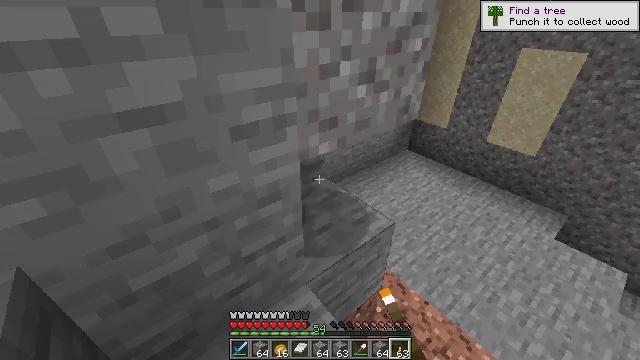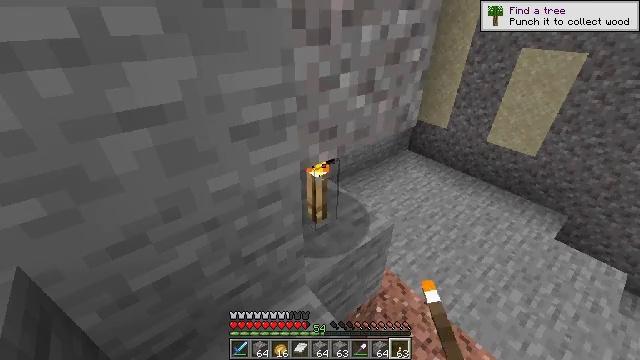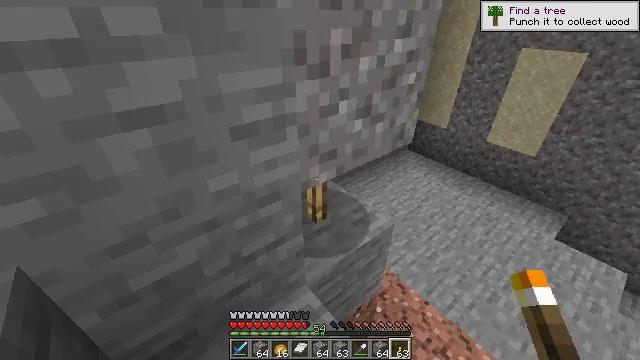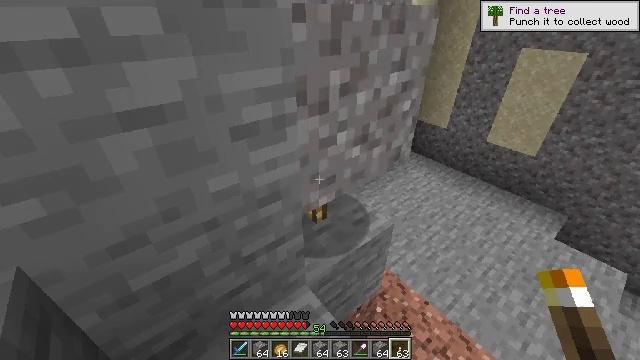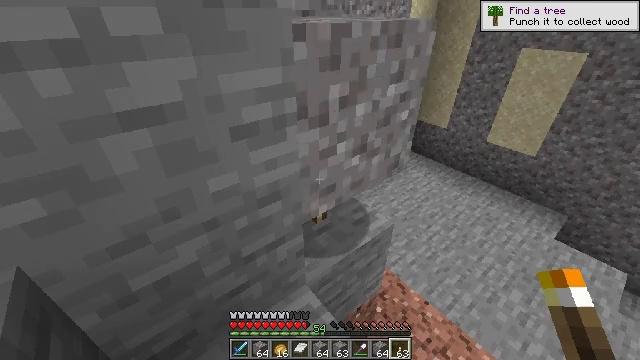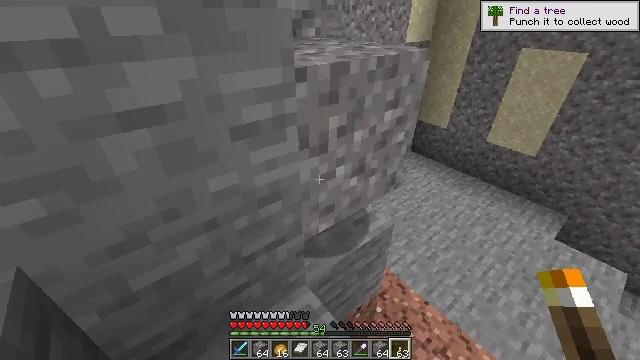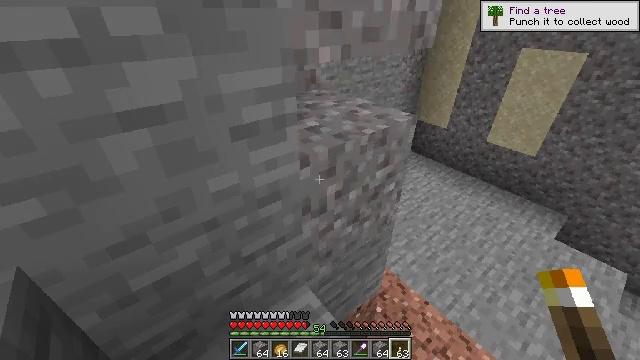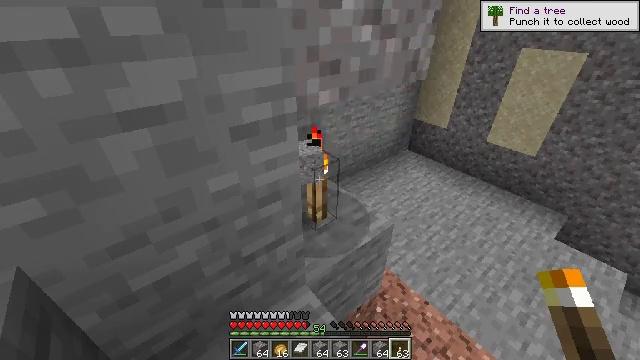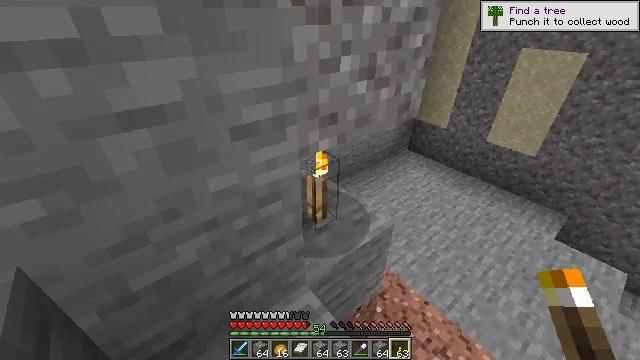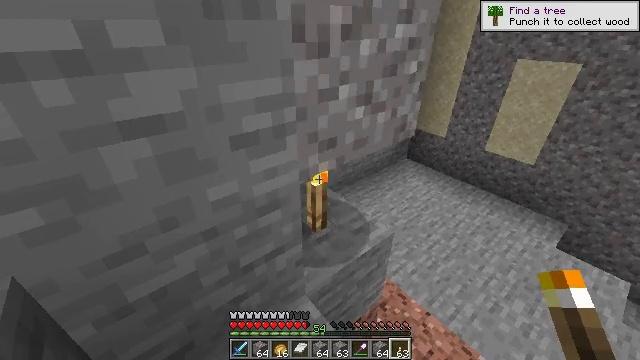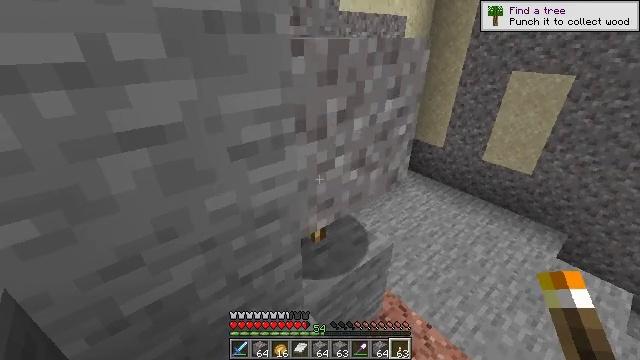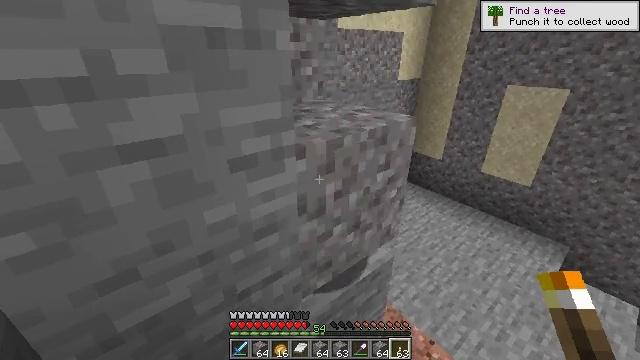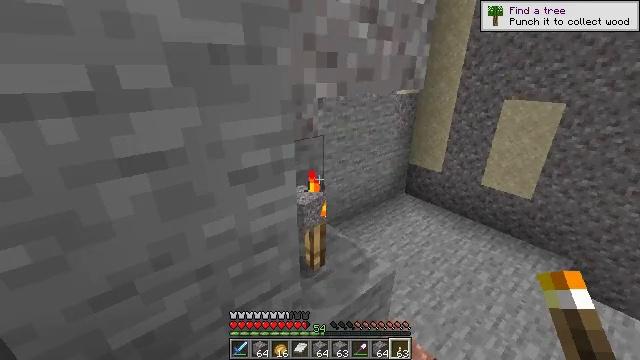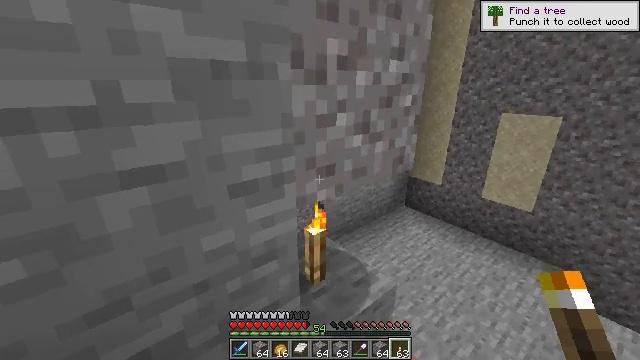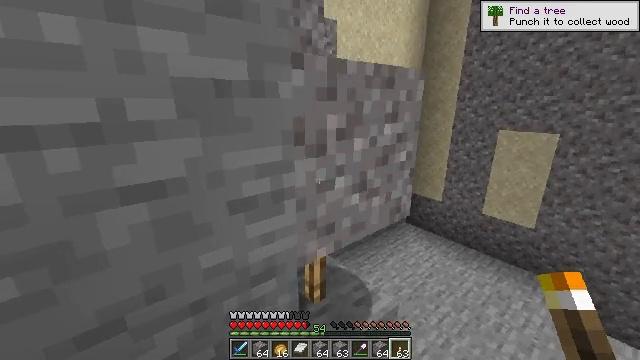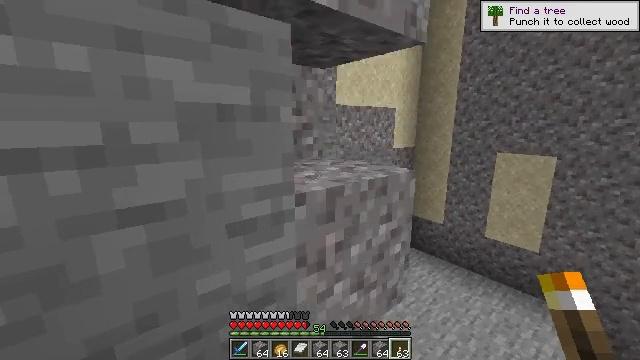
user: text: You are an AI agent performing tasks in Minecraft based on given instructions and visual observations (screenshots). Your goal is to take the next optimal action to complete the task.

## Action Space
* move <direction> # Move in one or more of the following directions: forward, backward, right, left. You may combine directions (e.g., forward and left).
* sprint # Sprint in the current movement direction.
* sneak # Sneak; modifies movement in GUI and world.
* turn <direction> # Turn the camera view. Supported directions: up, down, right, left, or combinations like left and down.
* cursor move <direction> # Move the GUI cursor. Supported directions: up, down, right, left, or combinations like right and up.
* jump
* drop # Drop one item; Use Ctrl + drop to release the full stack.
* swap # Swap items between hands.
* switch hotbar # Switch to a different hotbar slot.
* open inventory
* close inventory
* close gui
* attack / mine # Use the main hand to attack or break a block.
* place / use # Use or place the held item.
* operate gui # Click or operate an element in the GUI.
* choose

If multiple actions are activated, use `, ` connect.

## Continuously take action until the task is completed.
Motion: motion action
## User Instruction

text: Gather the torch from its position.
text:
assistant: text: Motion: no_op
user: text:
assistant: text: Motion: no_op
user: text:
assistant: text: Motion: no_op
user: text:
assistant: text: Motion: no_op
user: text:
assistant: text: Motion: no_op
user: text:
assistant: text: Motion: no_op
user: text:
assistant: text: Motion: no_op
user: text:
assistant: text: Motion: no_op
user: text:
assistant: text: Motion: turn up
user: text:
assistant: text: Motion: turn up
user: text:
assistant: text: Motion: turn up
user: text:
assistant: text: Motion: turn up
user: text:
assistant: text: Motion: turn up
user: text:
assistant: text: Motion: turn up
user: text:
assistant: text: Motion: turn up
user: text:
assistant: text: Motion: turn up
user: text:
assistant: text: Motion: turn up
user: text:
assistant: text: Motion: turn up
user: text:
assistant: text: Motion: no_op
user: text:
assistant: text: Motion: no_op
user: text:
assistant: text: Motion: no_op
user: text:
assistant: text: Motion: no_op
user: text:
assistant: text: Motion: no_op
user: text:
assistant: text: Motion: no_op
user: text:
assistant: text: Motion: turn down
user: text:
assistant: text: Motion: turn down
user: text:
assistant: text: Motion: turn down
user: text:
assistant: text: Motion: turn down
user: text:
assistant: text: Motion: turn down
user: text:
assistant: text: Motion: turn down